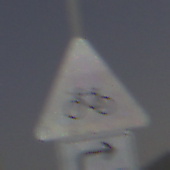
Verkehrszeichen: RadverkehrRechts
Zusatzzeichen unten: RichtungsangabeDurchPfeile5
Umgebung: Outdoor, Nature
Tageszeit: Night
Wetter: Clear
Licht: Natural
Jahreszeit: NotSpecified
Kontrast: HighContrast